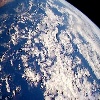
Label: cloud